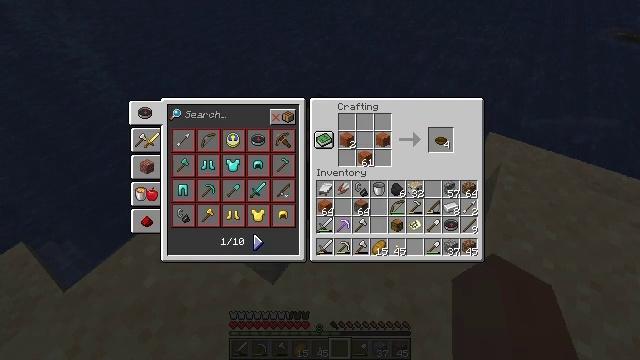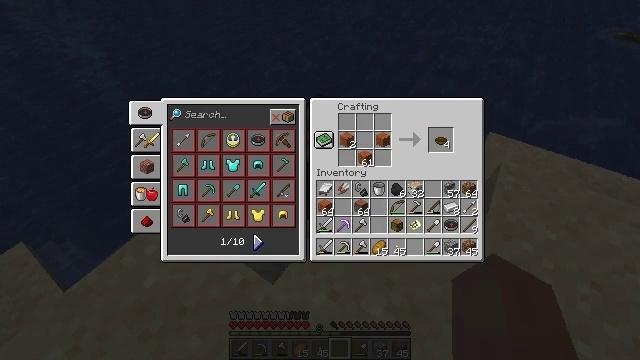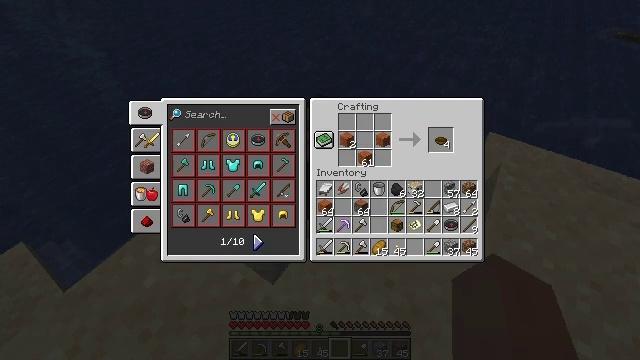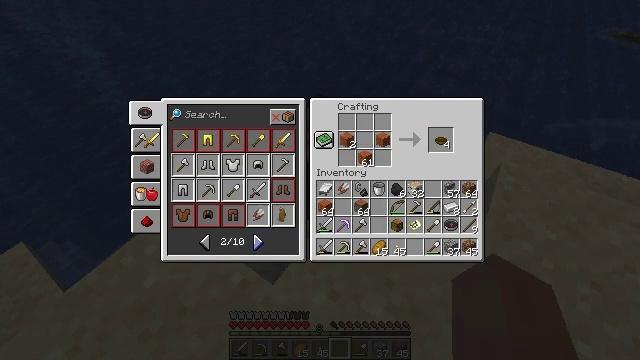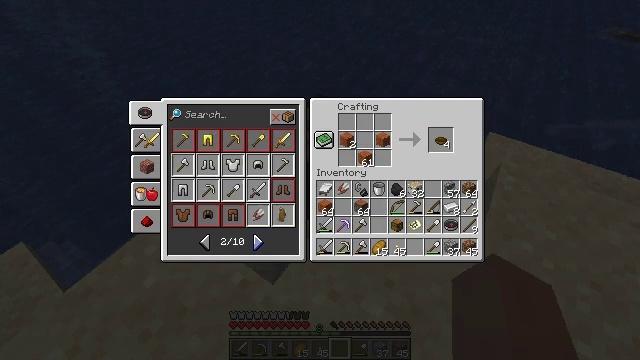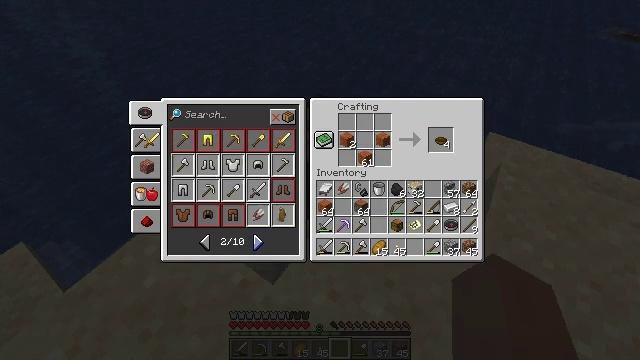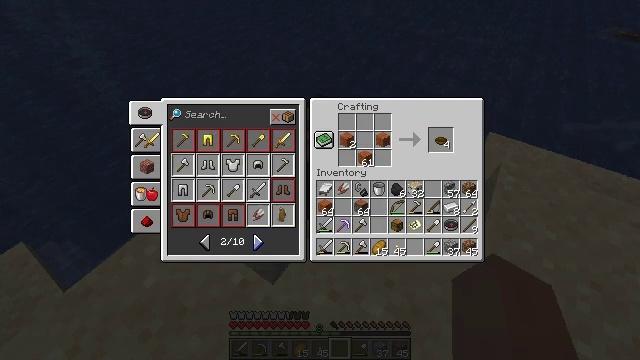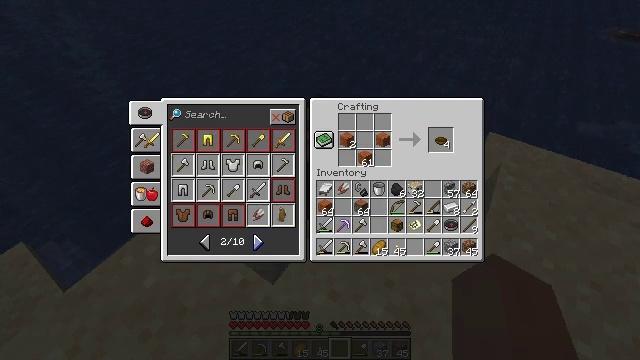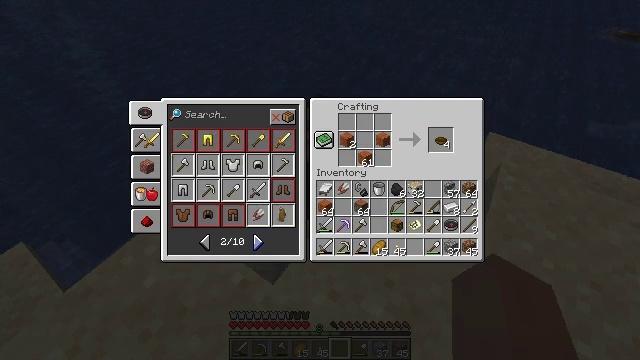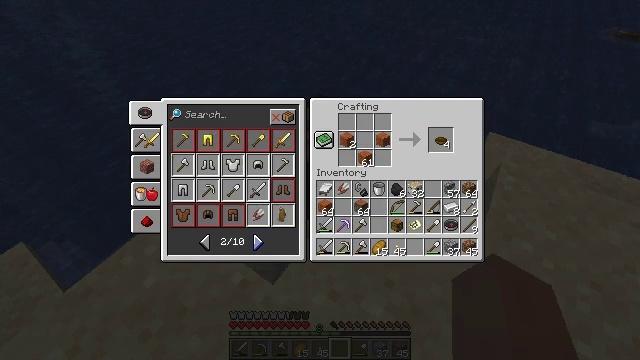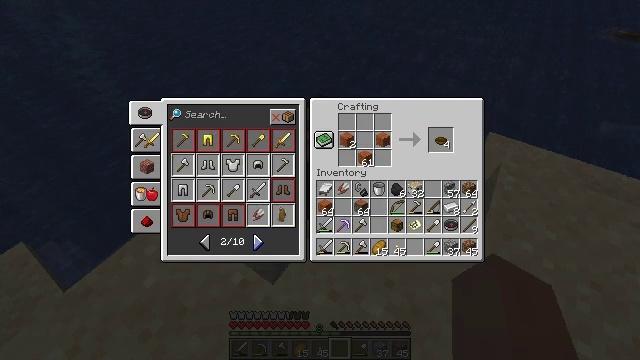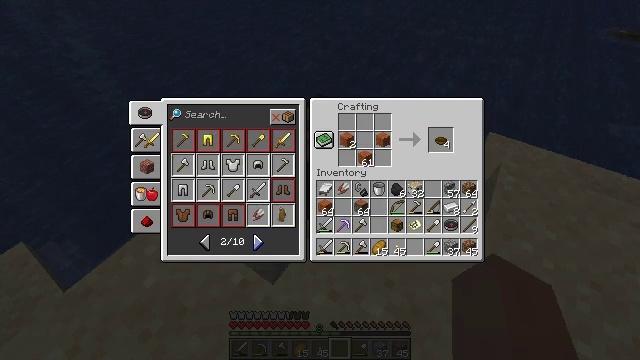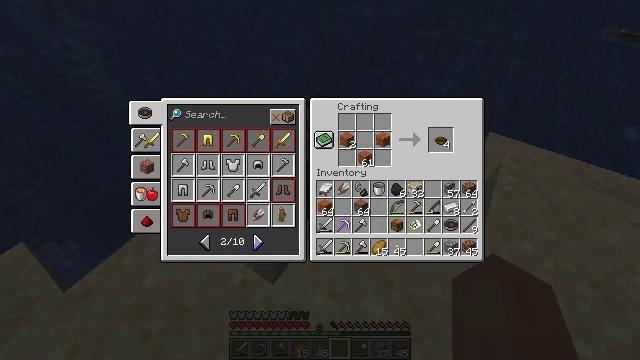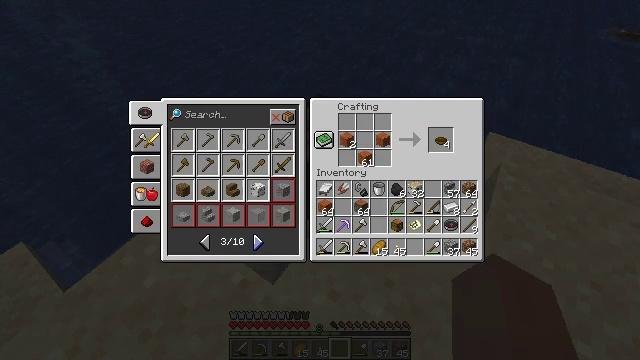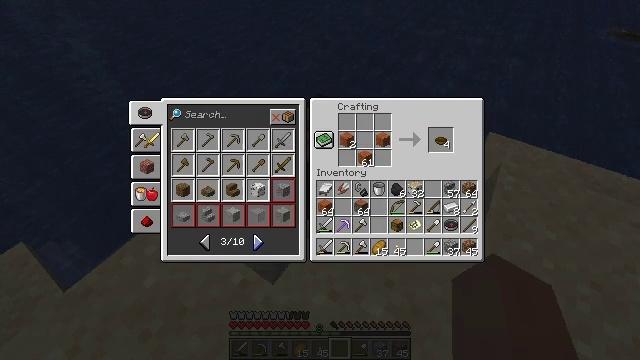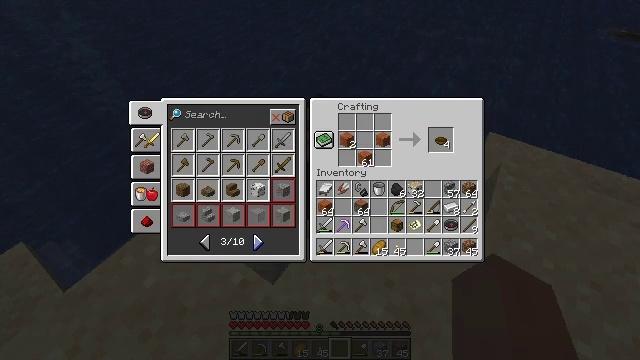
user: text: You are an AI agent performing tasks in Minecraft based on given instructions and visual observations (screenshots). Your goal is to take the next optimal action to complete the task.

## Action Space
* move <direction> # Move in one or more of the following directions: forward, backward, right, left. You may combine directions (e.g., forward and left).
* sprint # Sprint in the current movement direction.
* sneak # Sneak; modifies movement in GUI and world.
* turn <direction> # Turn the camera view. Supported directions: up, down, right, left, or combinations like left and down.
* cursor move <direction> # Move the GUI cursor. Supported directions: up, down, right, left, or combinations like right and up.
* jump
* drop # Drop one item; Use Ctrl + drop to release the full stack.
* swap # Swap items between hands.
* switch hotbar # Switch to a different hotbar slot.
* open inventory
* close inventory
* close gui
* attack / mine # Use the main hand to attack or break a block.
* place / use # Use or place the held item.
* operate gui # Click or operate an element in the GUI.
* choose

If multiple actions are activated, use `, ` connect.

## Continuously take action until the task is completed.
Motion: motion action
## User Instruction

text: Interact with the crafting table to obtain the acacia boat.
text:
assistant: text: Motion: no_op
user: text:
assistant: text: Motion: no_op
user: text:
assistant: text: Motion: attack / mine
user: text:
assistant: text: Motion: attack / mine
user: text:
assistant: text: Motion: attack / mine
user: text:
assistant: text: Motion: no_op
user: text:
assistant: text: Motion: no_op
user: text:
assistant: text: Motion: no_op
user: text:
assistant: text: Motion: no_op
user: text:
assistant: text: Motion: no_op
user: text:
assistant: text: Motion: no_op
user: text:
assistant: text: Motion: no_op
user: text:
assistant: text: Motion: attack / mine
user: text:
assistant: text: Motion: attack / mine
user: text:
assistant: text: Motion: attack / mine
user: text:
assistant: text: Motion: no_op
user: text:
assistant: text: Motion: no_op
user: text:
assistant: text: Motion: no_op
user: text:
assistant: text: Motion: no_op
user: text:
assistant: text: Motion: no_op
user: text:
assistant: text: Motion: no_op
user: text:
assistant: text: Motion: no_op
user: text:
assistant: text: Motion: no_op
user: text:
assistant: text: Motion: attack / mine
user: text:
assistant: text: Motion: attack / mine
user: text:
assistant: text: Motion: attack / mine
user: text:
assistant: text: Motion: no_op
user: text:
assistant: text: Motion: no_op
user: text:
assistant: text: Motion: no_op
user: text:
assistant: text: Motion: no_op